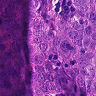
Metastatic tissue present: yes